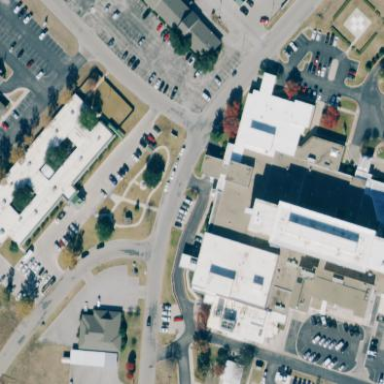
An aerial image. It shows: Hospital building.